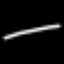
Label: line